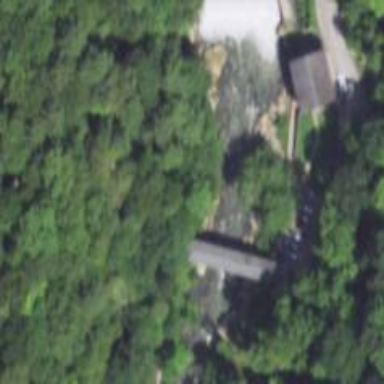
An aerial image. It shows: Covered bridge on unclassified road.